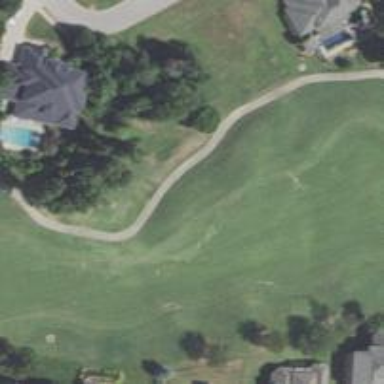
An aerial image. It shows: Path for both roads and golfers.